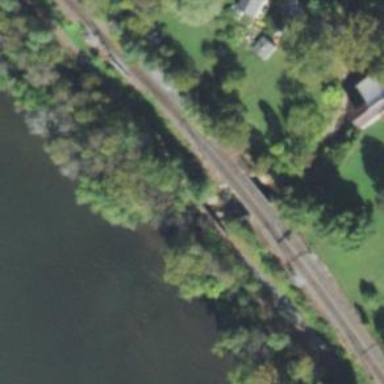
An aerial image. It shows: Railway track.